Question: My Snackbar coming below the software buttons in Marshmallow:

I have tried changing the view, but it is not helping.
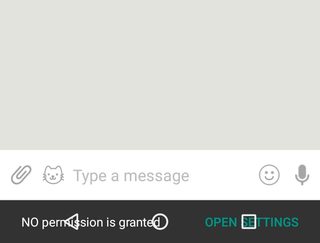
Answer: Usually Snackbar requires the CoordinaterLayout or window decor's content which are considered as parent layout for Snackbar. Previously, it was not getting any parent layout so it directly considered WindowManager layout as parent layout. Using CoordinaterLayout as parent layout it, solved the problem.
The sample code for CoordinaterLayout is as follows:
'''
<android.support.design.widget.CoordinatorLayout
xmlns:android="http://schemas.android.com/apk/res/android"
xmlns:app="http://schemas.android.com/apk/res-auto"
xmlns:nimbuzz="http://schemas.android.com/apk/res-auto"
android:layout_height="match_parent"
android:layout_width="match_parent">
</android.support.design.widget.CoordinatorLayout>
'''